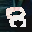
Label: 8